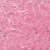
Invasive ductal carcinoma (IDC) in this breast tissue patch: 0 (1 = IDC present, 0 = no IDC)